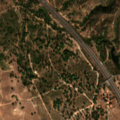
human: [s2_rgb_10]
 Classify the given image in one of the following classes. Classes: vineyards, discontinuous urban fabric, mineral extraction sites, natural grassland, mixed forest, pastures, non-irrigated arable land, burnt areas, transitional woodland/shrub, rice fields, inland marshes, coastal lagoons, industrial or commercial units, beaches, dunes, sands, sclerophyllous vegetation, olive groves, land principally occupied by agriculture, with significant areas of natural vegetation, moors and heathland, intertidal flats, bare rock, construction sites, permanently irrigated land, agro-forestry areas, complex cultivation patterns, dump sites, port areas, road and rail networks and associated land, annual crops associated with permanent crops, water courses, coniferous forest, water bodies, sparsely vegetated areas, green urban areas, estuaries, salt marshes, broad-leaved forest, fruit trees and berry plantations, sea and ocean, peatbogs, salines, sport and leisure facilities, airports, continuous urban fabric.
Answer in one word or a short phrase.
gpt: non-irrigated arable land, agro-forestry areas, transitional woodland/shrub